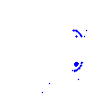
Particle: pion